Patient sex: M
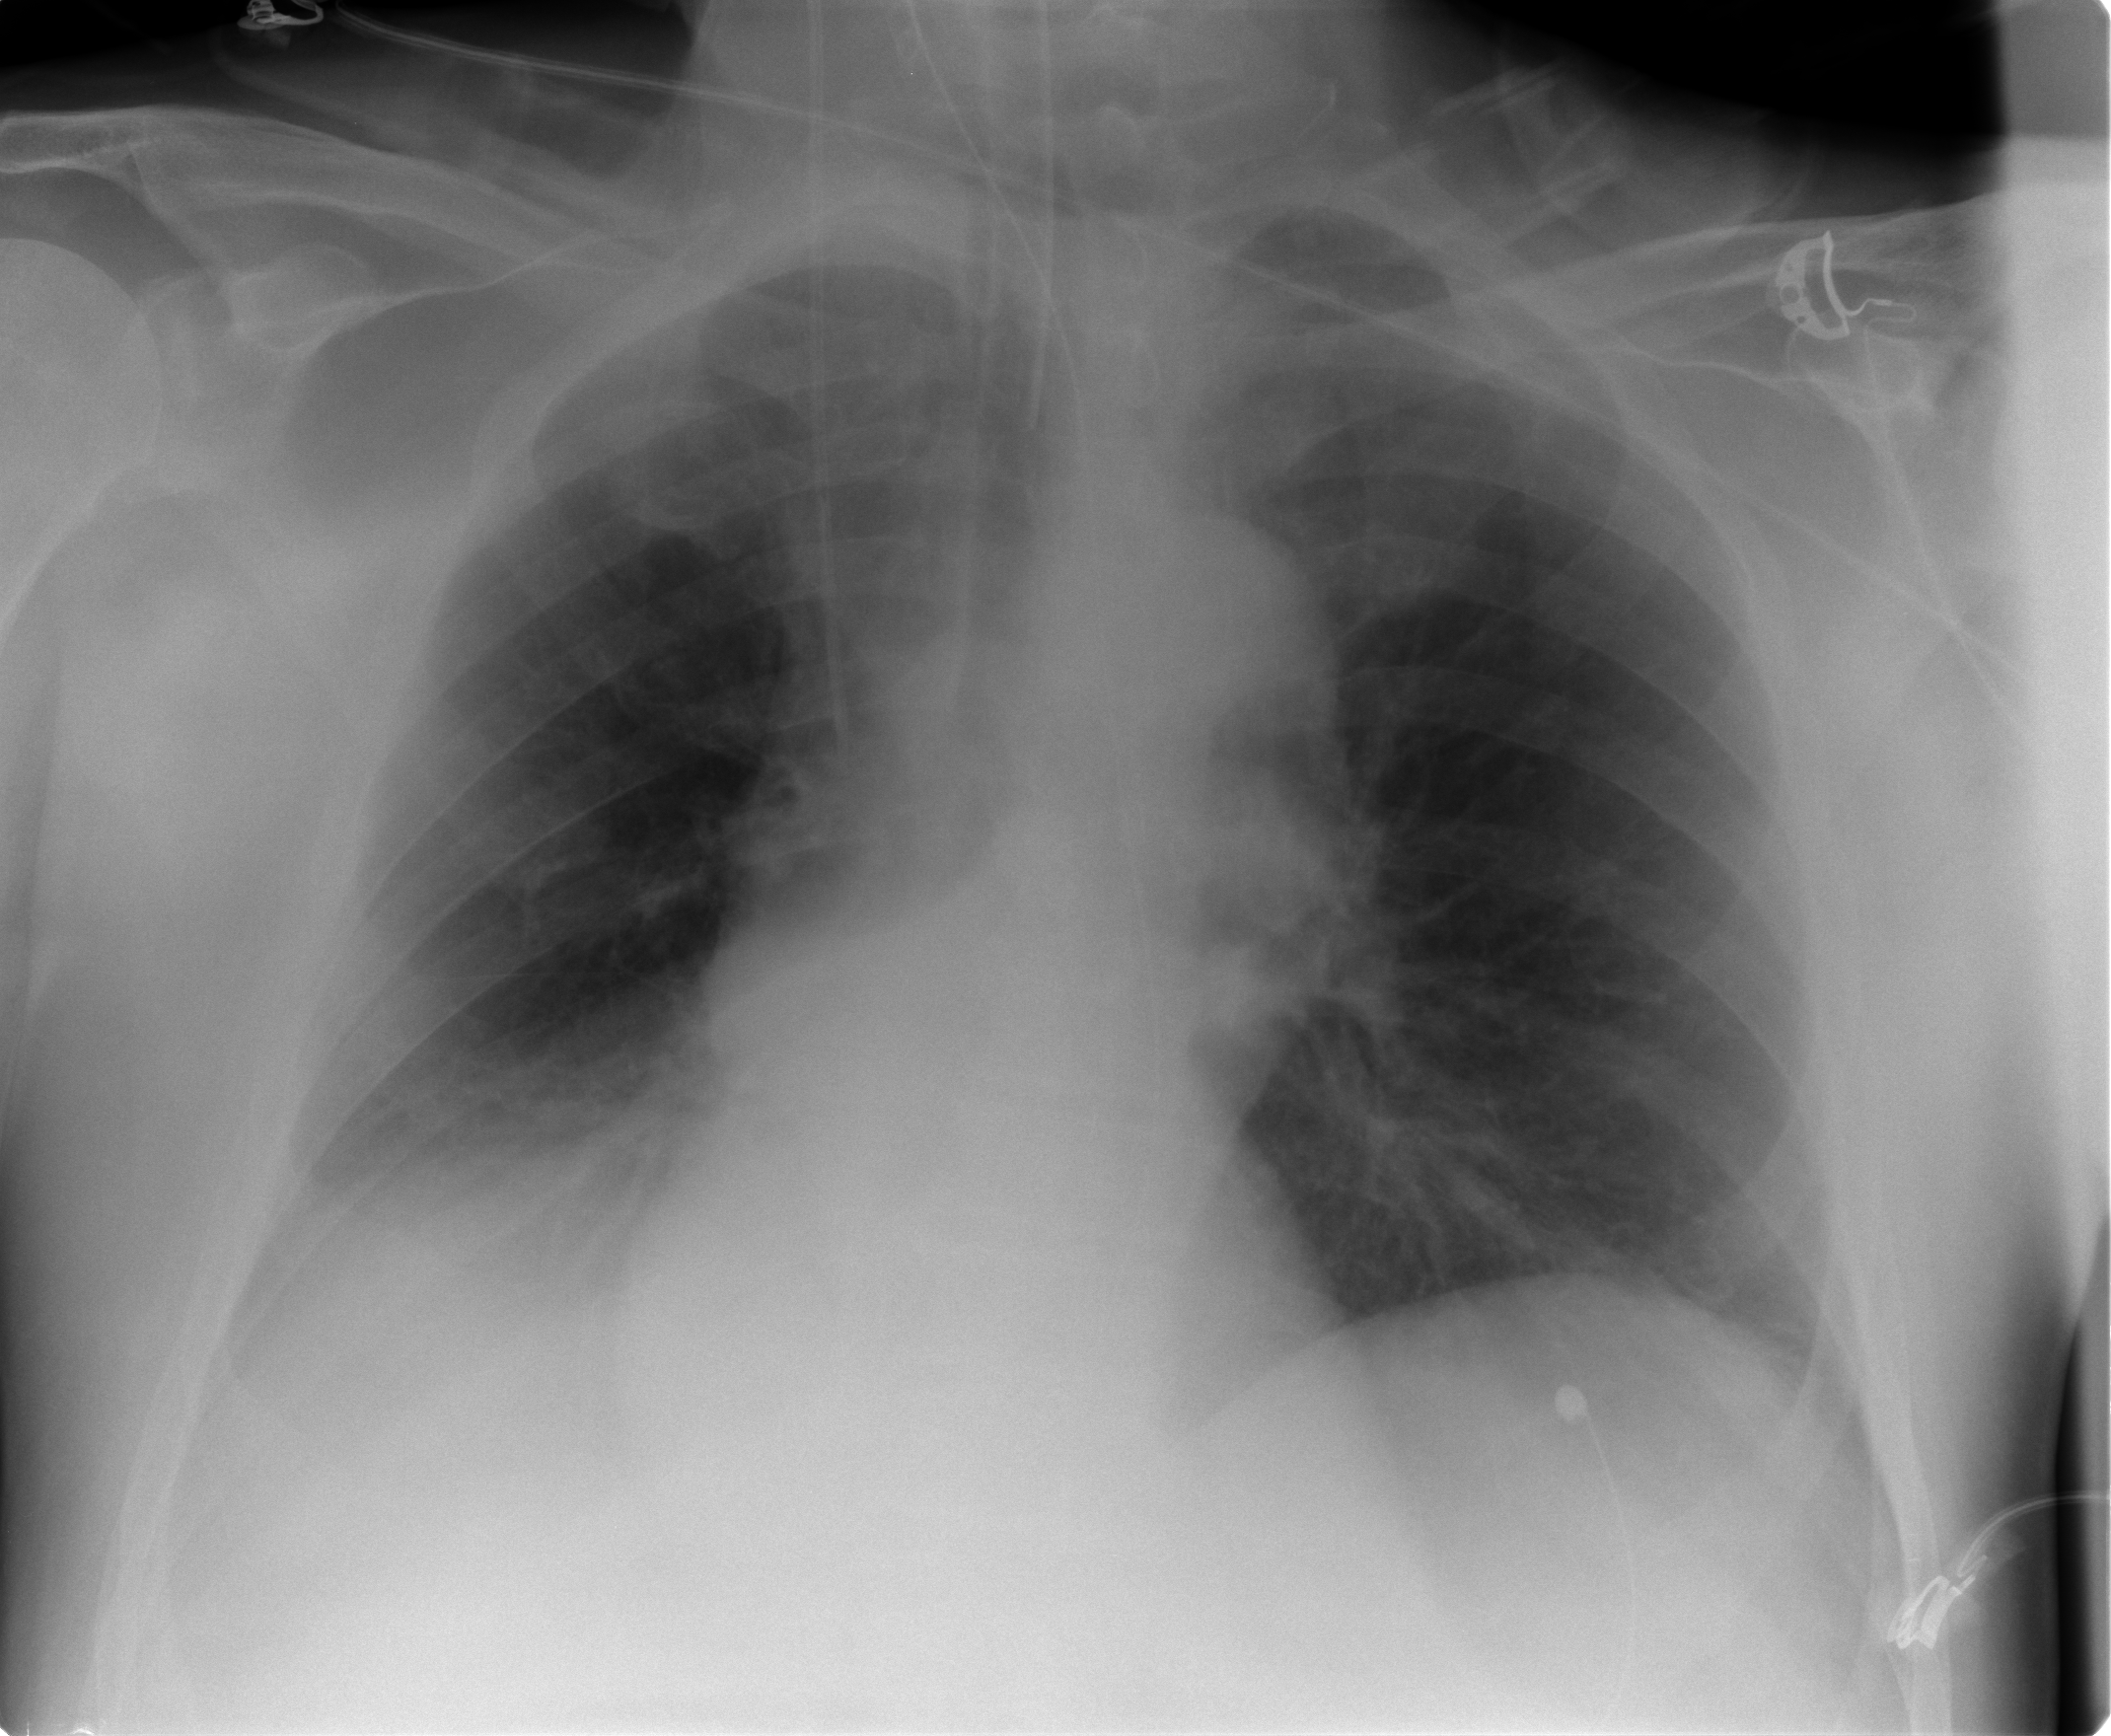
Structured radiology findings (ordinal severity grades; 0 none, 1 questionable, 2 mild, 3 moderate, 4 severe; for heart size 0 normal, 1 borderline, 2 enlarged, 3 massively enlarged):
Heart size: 0
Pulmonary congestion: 0
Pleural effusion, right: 2
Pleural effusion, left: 0
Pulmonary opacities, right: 1
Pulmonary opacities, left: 0
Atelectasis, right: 2
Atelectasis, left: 0